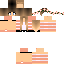
A female human skin with pale skin, wearing brown long hair dressed in a blue tshirt and red pants, featuring a closed mouth.